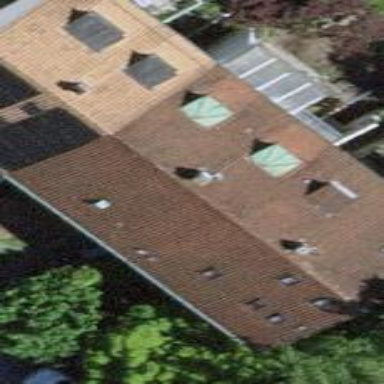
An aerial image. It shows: Terrace building.